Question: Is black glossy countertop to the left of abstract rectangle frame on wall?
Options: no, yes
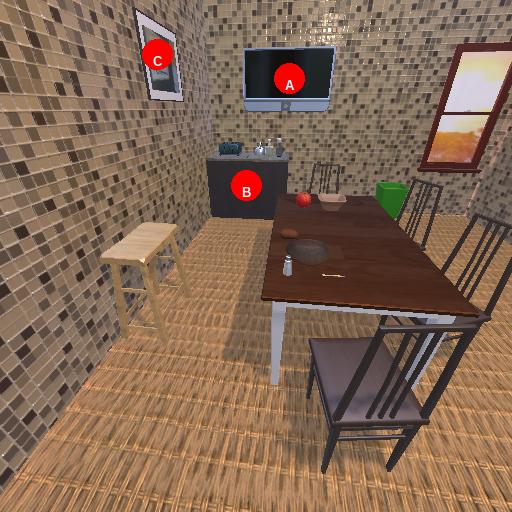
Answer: no